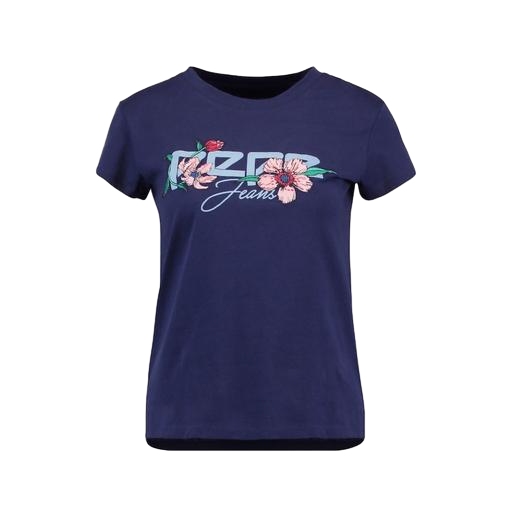
blue floral print logo boyfriend tee, t-shirt twist graphic, graphic tee, white background